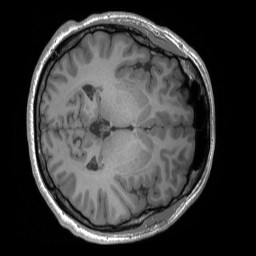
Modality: T1w
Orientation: axial
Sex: male
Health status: ill
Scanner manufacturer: siemens
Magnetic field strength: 3 T
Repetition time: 1.66 s
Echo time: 0.00254 s